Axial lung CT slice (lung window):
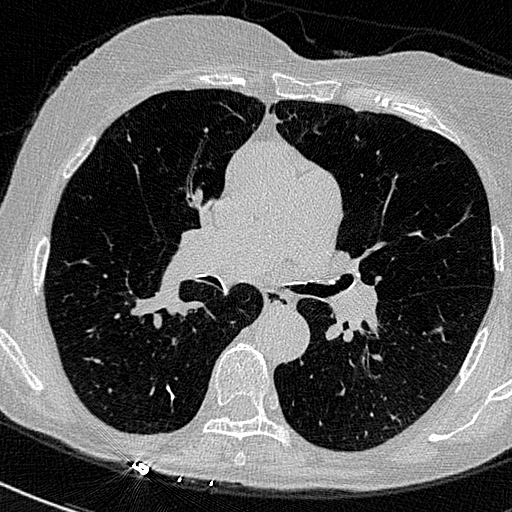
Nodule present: no